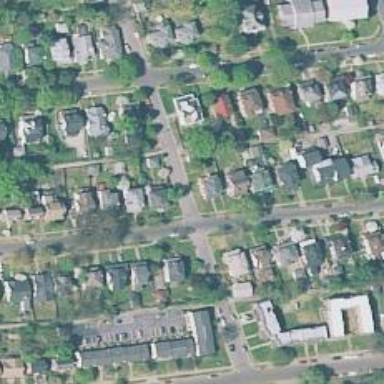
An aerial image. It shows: Neighborhood.